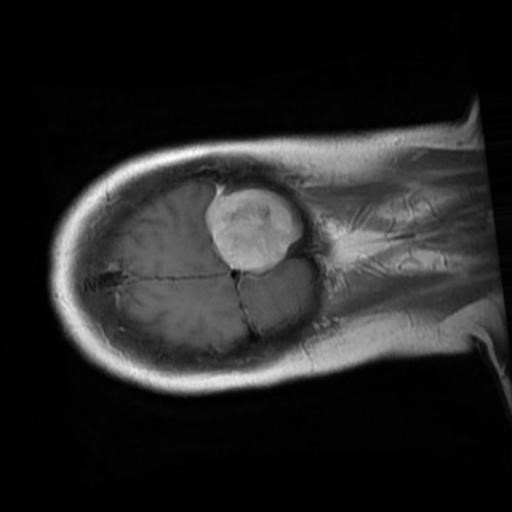
Label: brain_menin